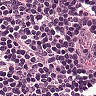
Metastatic tissue present: no